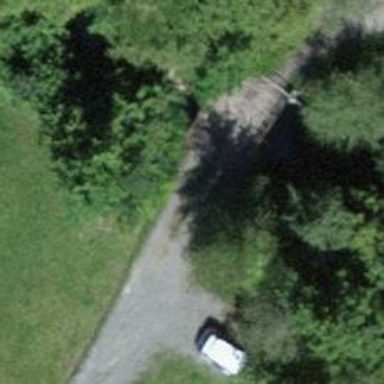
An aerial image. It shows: Track road on bridge.